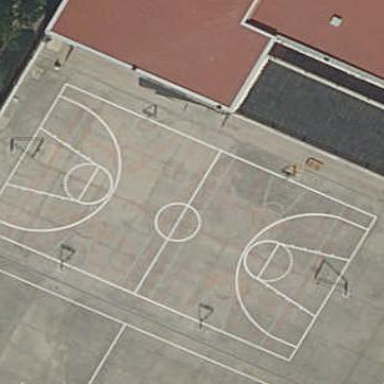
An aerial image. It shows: Basketball court on pitch.